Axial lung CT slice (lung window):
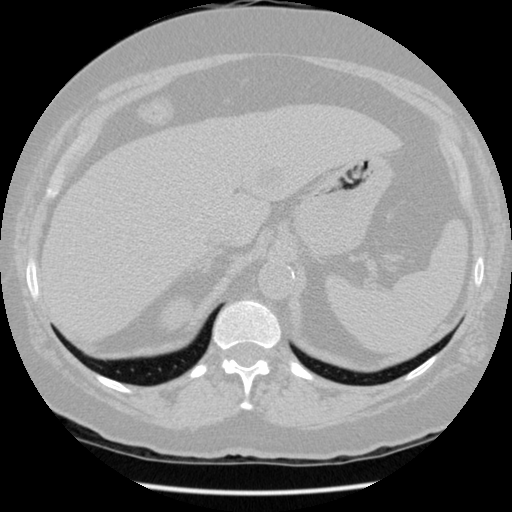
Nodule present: no